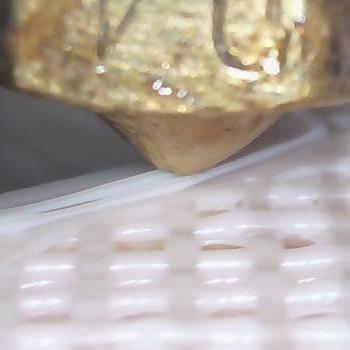
Flow rate: 39%